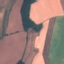
Land use / land cover: AnnualCrop